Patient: sex F, age 57
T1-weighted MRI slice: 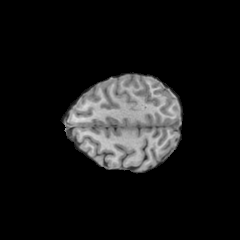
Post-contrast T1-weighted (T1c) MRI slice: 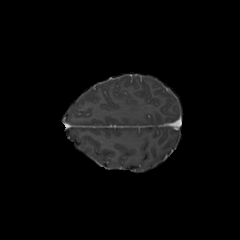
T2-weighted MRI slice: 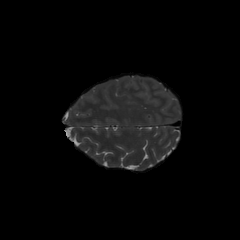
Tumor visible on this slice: no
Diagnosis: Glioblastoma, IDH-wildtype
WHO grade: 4